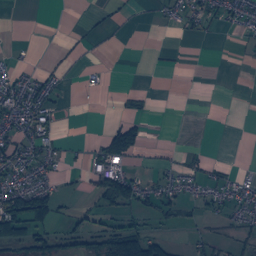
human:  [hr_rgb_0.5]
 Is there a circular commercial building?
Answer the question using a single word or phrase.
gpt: no

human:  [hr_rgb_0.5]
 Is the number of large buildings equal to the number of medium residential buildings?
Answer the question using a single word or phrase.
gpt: yes

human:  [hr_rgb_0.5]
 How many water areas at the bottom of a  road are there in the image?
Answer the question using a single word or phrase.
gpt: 9

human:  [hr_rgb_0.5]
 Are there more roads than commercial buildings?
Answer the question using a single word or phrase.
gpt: yes

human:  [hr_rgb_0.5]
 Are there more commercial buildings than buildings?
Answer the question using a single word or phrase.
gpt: no

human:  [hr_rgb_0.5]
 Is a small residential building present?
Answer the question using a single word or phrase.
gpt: yes

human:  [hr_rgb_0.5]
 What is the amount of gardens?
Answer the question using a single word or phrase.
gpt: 2

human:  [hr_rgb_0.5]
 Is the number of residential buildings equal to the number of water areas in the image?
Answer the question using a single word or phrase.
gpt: no

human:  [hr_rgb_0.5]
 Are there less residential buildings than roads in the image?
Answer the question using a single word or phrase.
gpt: yes

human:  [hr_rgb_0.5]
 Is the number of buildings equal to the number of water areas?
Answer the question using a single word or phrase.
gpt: no

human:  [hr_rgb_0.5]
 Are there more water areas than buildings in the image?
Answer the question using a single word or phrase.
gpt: yes

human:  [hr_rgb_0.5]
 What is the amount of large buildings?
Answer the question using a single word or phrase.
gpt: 0

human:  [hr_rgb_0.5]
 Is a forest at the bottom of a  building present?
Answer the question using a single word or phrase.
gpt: yes

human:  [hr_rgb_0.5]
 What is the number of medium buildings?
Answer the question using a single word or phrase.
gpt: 0

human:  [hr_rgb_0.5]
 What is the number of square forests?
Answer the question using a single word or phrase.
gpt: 2

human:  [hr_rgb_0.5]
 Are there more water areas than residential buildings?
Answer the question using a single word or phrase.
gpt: yes

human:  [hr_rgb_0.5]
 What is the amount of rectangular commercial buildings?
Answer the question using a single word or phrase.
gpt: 0

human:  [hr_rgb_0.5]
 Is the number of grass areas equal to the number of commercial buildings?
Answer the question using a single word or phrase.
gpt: no

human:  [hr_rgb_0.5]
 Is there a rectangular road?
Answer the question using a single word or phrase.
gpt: no

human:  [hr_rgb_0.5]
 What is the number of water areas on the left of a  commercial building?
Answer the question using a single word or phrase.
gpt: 0

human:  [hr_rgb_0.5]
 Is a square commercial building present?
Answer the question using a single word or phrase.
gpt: no

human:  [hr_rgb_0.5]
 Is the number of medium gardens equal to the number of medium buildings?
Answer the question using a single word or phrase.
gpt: yes

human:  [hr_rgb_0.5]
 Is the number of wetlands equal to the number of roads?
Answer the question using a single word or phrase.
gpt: no

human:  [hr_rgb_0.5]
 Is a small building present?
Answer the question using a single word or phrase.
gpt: yes

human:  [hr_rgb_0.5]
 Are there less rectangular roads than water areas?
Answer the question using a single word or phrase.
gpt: yes

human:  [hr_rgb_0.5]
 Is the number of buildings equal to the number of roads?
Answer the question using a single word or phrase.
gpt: no

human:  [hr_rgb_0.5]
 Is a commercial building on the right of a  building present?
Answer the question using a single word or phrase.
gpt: no

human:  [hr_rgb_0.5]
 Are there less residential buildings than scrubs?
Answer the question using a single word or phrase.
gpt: yes

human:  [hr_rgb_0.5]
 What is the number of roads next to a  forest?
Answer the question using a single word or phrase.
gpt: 60

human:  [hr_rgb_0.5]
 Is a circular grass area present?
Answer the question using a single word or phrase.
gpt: no

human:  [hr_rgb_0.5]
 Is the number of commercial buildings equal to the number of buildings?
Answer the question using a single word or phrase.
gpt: no

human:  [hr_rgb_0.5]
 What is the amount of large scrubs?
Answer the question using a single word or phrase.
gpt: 3

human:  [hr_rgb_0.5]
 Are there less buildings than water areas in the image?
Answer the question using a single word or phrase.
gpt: yes

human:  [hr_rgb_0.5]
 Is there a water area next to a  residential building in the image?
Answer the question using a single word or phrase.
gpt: yes

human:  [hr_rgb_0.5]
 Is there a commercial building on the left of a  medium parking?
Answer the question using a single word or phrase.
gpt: no

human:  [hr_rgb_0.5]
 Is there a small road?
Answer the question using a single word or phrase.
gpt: yes